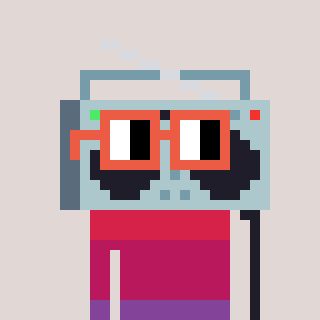
a pixel art character with square orange glasses, a boombox-shaped head and a peachy-colored body on a warm background